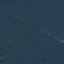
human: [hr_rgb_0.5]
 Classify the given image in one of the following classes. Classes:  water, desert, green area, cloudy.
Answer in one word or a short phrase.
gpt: green area